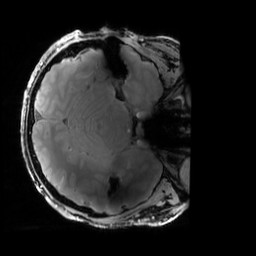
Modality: PDw
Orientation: axial
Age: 23
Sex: male
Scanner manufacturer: siemens
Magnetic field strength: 6.98 T
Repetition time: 1.78 s
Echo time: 0.00386 s